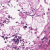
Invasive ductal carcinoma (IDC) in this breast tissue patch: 0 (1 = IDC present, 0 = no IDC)